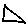
Label: triangle